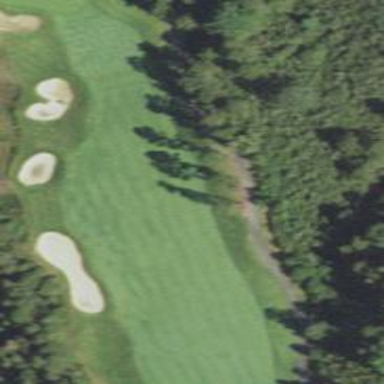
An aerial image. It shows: Golf hole.